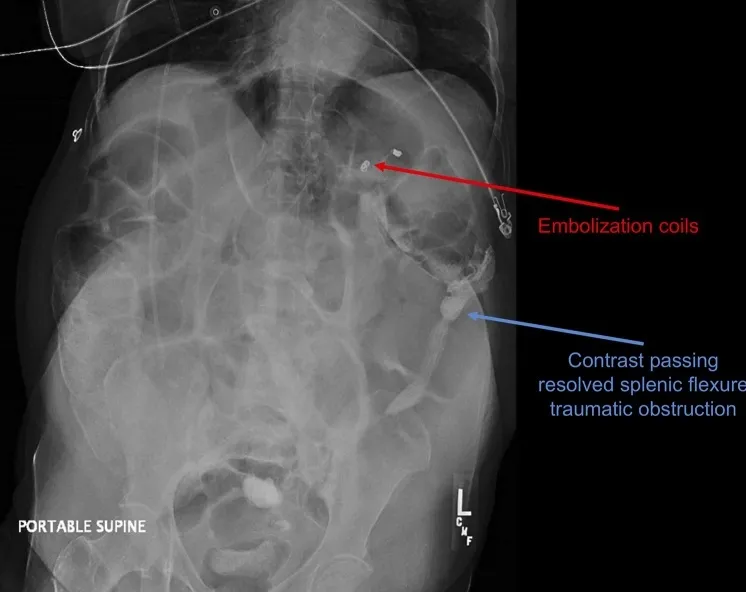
Abdominal x-ray reveals contrast migrating past the area of the splenic hematoma on post-splenic artery embolization day six.
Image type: radiology (x_ray)